Question: Flickr has a gorgeous Settings view controller (even if they put the close button on the wrong side!) and I want to know how I can achieve a similar effect.
Notice the navigation controller does not have a background but it does have a shadow line underneath it to provide separation. The underlying blurred view fills the entire display including underneath the status bar.
How would you achieve that - how could you remove the background of the 'UINavigationBar'? Note you can't simply remove the background because when you scroll the text will appear in the navigation bar.

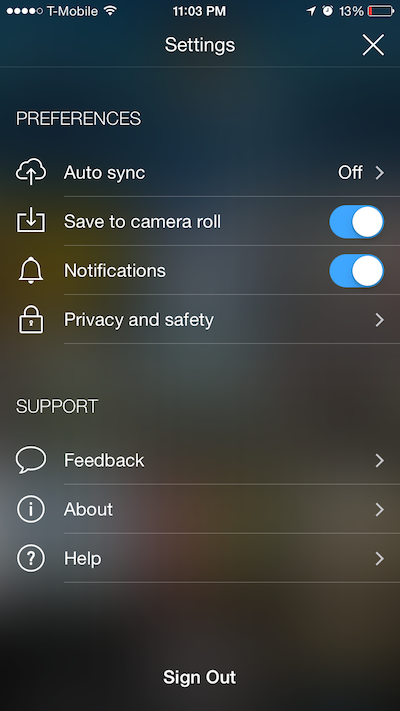
Answer: I was able to obtain the desired behavior by first preventing the table view controllers' content from extending underneath the top navigation bar via the Extend Edges option.
To remove the navigation bar's appearance, I made it a Black Translucent bar, then added a new blank image for its background image like so:
'''
self.navigationController?.navigationBar.setBackgroundImage(UIImage(), forBarMetrics: UIBarMetrics.Default)
'''
I then embedded the navigation controller into a container view which is embedded inside a regular view controller, with auto layout constraints set such that the container view fills the view. This allowed me to create the blur effect in the view controller, then remove the background color from table view controllers so that this blur effect can be seen throughout navigation. Here's the setup:
'''
UIViewController
containerView
UINavigationController
UITableViewController ->
UITableViewController ->
UITableViewController...
'''